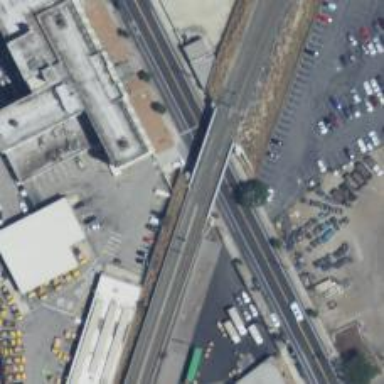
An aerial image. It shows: Bridge for light rail electrified with contact line.